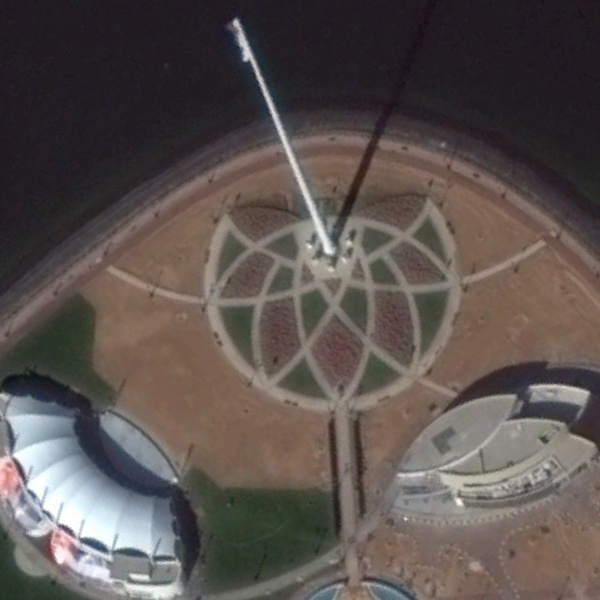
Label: Square